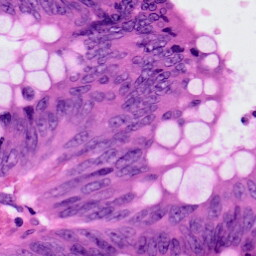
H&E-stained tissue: Colon